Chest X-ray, AP view. Patient: 43 years old, sex M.
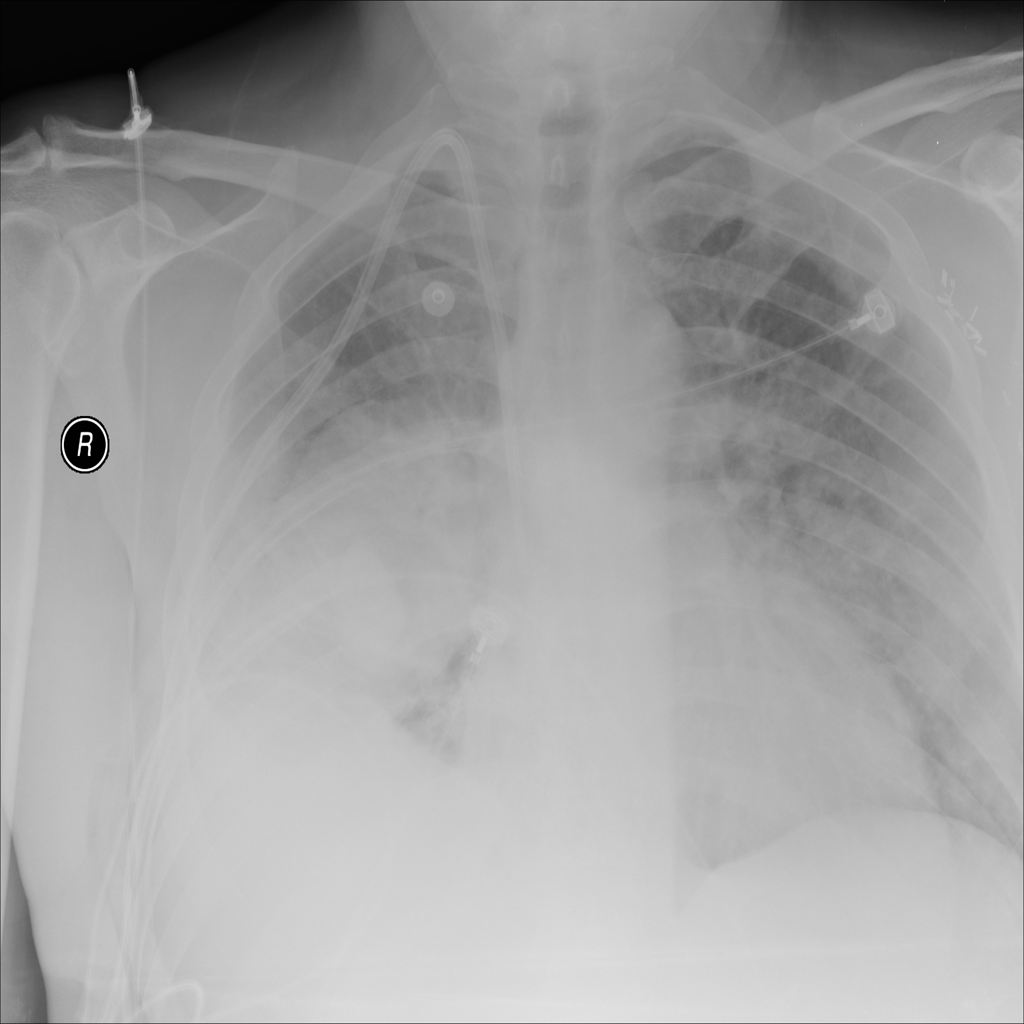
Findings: Infiltration, Mass